Question: I have a CSV file I am creating with the following code:
'''
package com.tukajo.ioiograph;
import java.io.BufferedWriter;
import java.io.File;
import java.io.FileWriter;
import java.io.IOException;
import java.util.ArrayList;
import java.util.List;
import com.jjoe64.graphview.CustomLabelFormatter;
import com.jjoe64.graphview.GraphView;
import com.jjoe64.graphview.GraphView.GraphViewData;
import com.jjoe64.graphview.GraphViewSeries;
import com.jjoe64.graphview.LineGraphView;
import android.app.ProgressDialog;
import android.database.Cursor;
import android.os.Bundle;
import android.os.Environment;
import android.os.Handler;
import android.os.Message;
import android.support.v4.app.Fragment;
import android.util.Log;
import android.view.LayoutInflater;
import android.view.View;
import android.view.ViewGroup;
import android.widget.CompoundButton;
import android.widget.ImageView.ScaleType;
import android.widget.LinearLayout;
import android.widget.TextView;
import android.widget.ToggleButton;
import au.com.bytecode.opencsv.CSVWriter;
public class graph_fragment extends Fragment {
Boolean csvThreadRunning;
private customIOIO _myIOIO;
globalControlInstance globalData = globalControlInstance.getInstance();
private final Handler mHandler = new Handler();
CSVWriter writer = null;
private Runnable mTimer1;
private Runnable mTimer2;
private GraphView graphView;
private int i = 0;
ToggleButton realTimeToggle;
TextView graphPeakText;
TextView graphAvgText;
TextView graphSamplesText;
ToggleButton csvToggler;
private double avgSumPin39 = 0.0;
private double avgSumPin40 = 0.0;
private double avgSumPin41 = 0.0;
private double avgSumPin42 = 0.0;
private double avgSumPin43 = 0.0;
int graphLoopCounter = 0;
private double newValuePin39 = 0;
private double newValuePin40 = 0;
private double newValuePin41 = 0;
private double newValuePin42 = 0;
private double newValuePin43 = 0;
public static Fragment newInstance() {
Fragment fragment = new graph_fragment();
return fragment;
}
public View onCreateView(LayoutInflater inflater, ViewGroup container,
Bundle savedInstanceState) {
View rootView = inflater.inflate(R.layout.fragment_main, container,
false);
_myIOIO = (customIOIO) getActivity().getApplicationContext();
_myIOIO.create(getActivity().getBaseContext(), getActivity());
// _myIOIO = MainActivity.get_myIOIO();
_myIOIO.start();
graphPeakText = (TextView) rootView.findViewById(R.id.graphpeak);
graphAvgText = (TextView) rootView.findViewById(R.id.graphaverage);
realTimeToggle = (ToggleButton) rootView
.findViewById(R.id.realtimetoggle);
realTimeToggle
.setOnCheckedChangeListener(new CompoundButton.OnCheckedChangeListener() {
@Override
public void onCheckedChanged(CompoundButton buttonView,
boolean isChecked) {
globalData.setLiveUpdatingEnabled(isChecked);
if (isChecked) {
updateGraphUI();
Log.v("PRESSED", "Button Pressed");
} else {
pauseGraphUI();
globalData.setGraphPeak1(0.0);
globalData.setGraphPeak2(0.0);
globalData.setGraphPeak3(0.0);
globalData.setGraphPeak4(0.0);
globalData.setGraphPeak5(0.0);
}
}
});
// set the initial text values for the graph peaks and the graph avgs
graphPeakText.setText("Graph Peaks: " + globalData.getGraphPeak1()
+ " " + globalData.getGraphPeak2() + " "
+ globalData.getGraphPeak3() + " " + globalData.getGraphPeak4()
+ " " + globalData.getGraphPeak5());
graphAvgText.setText("NOT IMPLEMENTED");
GraphView graphView = new LineGraphView(getActivity(),
"Graph with 5 lines");
graphView.getGraphViewStyle().setNumHorizontalLabels(5);
graphView.getGraphViewStyle().setNumVerticalLabels(8);
graphView.addSeries(globalData.getGraphViewSeries1());
graphView.addSeries(globalData.getGraphViewSeries2());
graphView.addSeries(globalData.getGraphViewSeries3());
graphView.addSeries(globalData.getGraphViewSeries4());
graphView.addSeries(globalData.getGraphViewSeries5());
graphView.setViewPort(0, 300);
graphView.setScrollable(true);
LinearLayout layoutForGraph = (LinearLayout) rootView
.findViewById(R.id.graphLayout);
layoutForGraph.addView(graphView);
csvToggler = (ToggleButton) rootView.findViewById(R.id.ToggleButton2);
csvToggler
.setOnCheckedChangeListener(new CompoundButton.OnCheckedChangeListener() {
@Override
public void onCheckedChanged(CompoundButton buttonView,
boolean isChecked) {
if (isChecked) {
try {
csvThreadRunning = true;
exportToCSV();
} catch (IOException e) {
e.printStackTrace();
}
} else {
csvThreadRunning = false;
}
}
});
Log.i("Path of File = ", Environment.getExternalStorageDirectory()
.getAbsolutePath()
+ File.separator
+ "csvData"
+ File.separator + "csvDataFile.txt");
return rootView;
}
public void exportToCSV() throws IOException {
File file = new File(Environment.getExternalStorageDirectory()
.getAbsolutePath()
+ File.separator
+ "csvData"
+ File.separator + "csvDataFile.txt");
if (!file.exists()) {
try {
file.createNewFile();
} catch (IOException e) {
e.printStackTrace();
}
}
writer = new CSVWriter(new FileWriter(file), ',');
new Thread() {
public void run() {
if (csvThreadRunning) {
while (!Thread.currentThread().isInterrupted()) {
try {
String s1 = String.valueOf(globalData
.getLatestGraphData1()) + "pin39"; // array
// of
// your
// values
writer.writeNext(s1);
s1 = String.valueOf(globalData
.getLatestGraphData2()) + "pin40";
writer.writeNext(s1);
s1 = String.valueOf(globalData
.getLatestGraphData3()) + "pin41";
writer.writeNext(s1);
s1 = String.valueOf(globalData
.getLatestGraphData4()) + "pin42";
writer.writeNext(s1);
s1 = String.valueOf(globalData
.getLatestGraphData5()) + "pin43";
writer.writeNext(s1);
writer.close();
} catch (IOException e) {
e.printStackTrace();
}
}
}
}
};
}
public void pauseGraphUI() {
mHandler.removeCallbacks(mTimer1);
mHandler.removeCallbacks(mTimer2);
}
public void updateGraphUI() {
mTimer2 = new Runnable() {
@Override
public void run() {
double newReadingDoublePin39 = 0.0;
double newReadingDoublePin40 = 0.0;
double newReadingDoublePin41 = 0.0;
double newReadingDoublePin42 = 0.0;
double newReadingDoublePin43 = 0.0;
newReadingDoublePin39 = _myIOIO.getCurrentPin39Voltage();
newReadingDoublePin40 = _myIOIO.getCurrentPin40Voltage();
newReadingDoublePin41 = _myIOIO.getCurrentPin41Voltage();
newReadingDoublePin42 = _myIOIO.getCurrentPin42Voltage();
newReadingDoublePin43 = _myIOIO.getCurrentPin43Voltage();
graphLoopCounter++;
if (globalData.isLiveUpdatingEnabled()) {
globalData.setGraph2LastXValue(globalData
.getGraph2LastXValue() + 1d);
globalData.getGraphViewSeries1().appendData(
new TukajoData(globalData.getGraph2LastXValue(),
newReadingDoublePin39), true, 1000);
globalData.getGraphViewSeries2().appendData(
new TukajoData(globalData.getGraph2LastXValue(),
newReadingDoublePin40), true, 1000);
globalData.getGraphViewSeries3().appendData(
new TukajoData(globalData.getGraph2LastXValue(),
newReadingDoublePin41), true, 1000);
globalData.getGraphViewSeries4().appendData(
new TukajoData(globalData.getGraph2LastXValue(),
newReadingDoublePin42), true, 1000);
globalData.getGraphViewSeries5().appendData(
new TukajoData(globalData.getGraph2LastXValue(),
newReadingDoublePin43), true, 1000);
}
// avgSum += newReadingDoublePin39 + newReadingDoublePin40 +
// newReadingDoublePin41 + newReadingDoublePin42 +
// newReadingDoublePin43;
mHandler.postDelayed(this, 100);
Log.v("UPDATING", "Updating the graph");
Log.v("newReadingValue", String.valueOf(newReadingDoublePin39));
}
};
mHandler.postDelayed(mTimer2, 100);
}
}
'''
However when I look under the DDMS View I do not see the file being created anywhere, any ideas why this is not appearing? I am not receiving any errors from the logcat.
Screenshot with the expected location of the file:

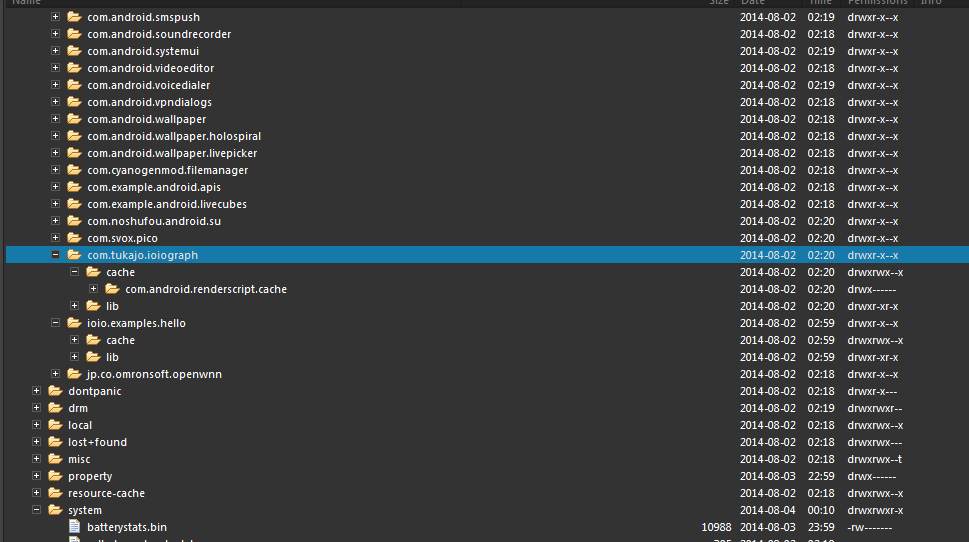
Answer: Use Log to check exact path of this file. I think that you are looking for file in wrong location.
Use:
'''
Log.I("PAth of File = ", Environment.getExternalStorageDirectory()
.getAbsolutePath()
+ File.separator
+ "csvData"
+ File.separator + "csvDataFile.txt");
'''
Use above log statement in the code and check the full path of file and verify file in that path.